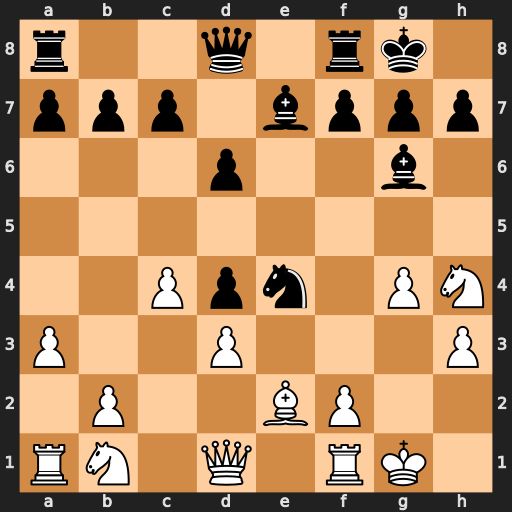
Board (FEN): r2q1rk1/ppp1bppp/3p2b1/8/2Ppn1PN/P2P3P/1P2BP2/RN1Q1RK1
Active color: w
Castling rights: -
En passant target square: -
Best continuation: Nxg6 fxg6 dxe4